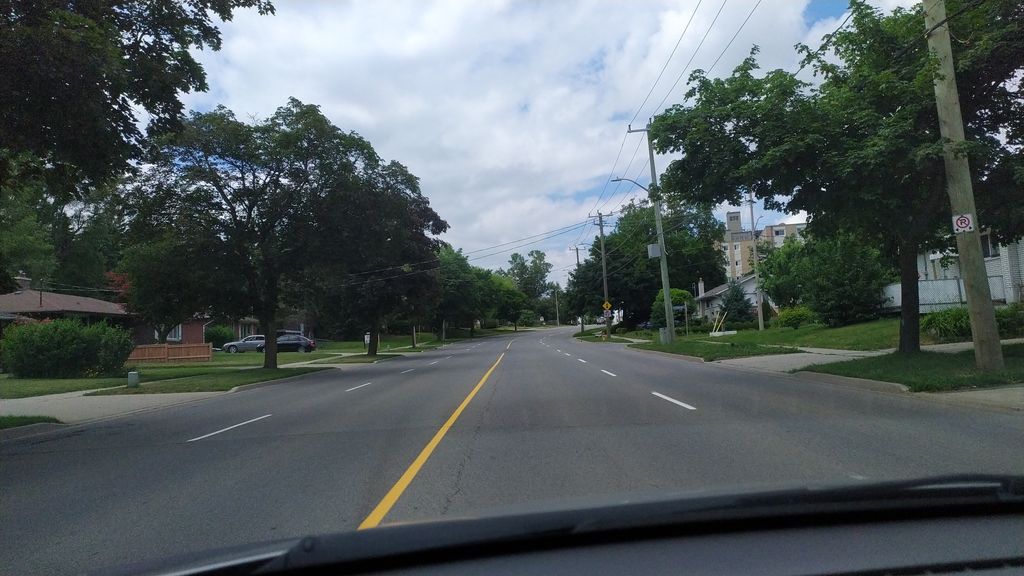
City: kitchener-waterloo